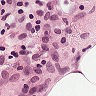
Metastatic tissue present: no